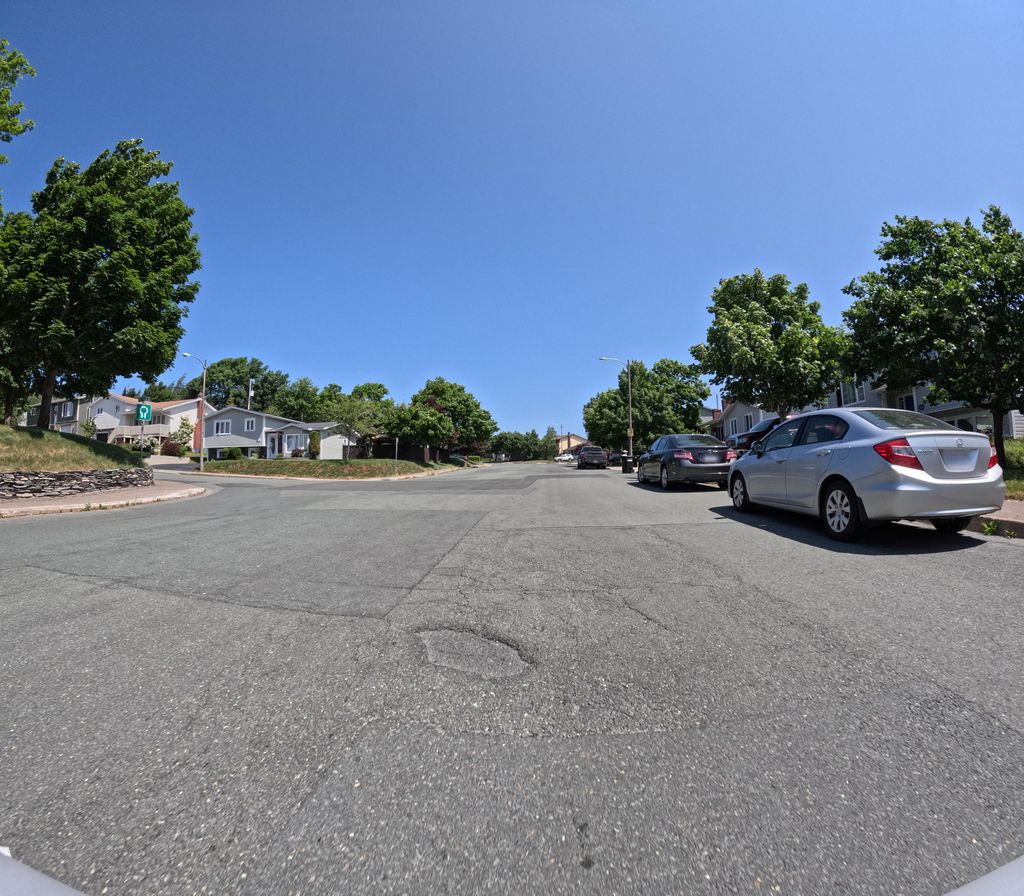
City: st_johns